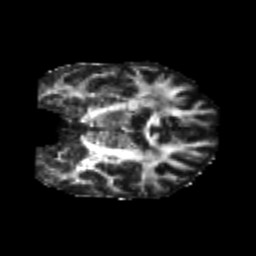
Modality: FA
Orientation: coronal
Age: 24
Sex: male
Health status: healthy
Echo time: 0.074 s